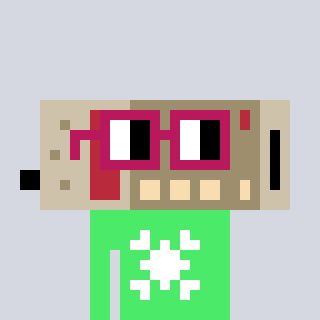
a pixel art character with square dark red glasses, a cordless phone-shaped head and a teal-colored body on a cool background